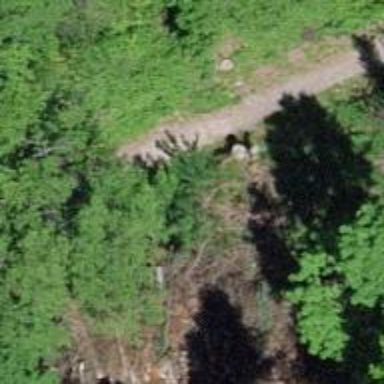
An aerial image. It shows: Unpaved path with grade3 tracktype.